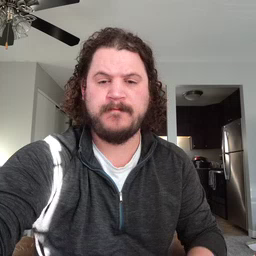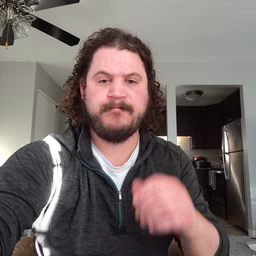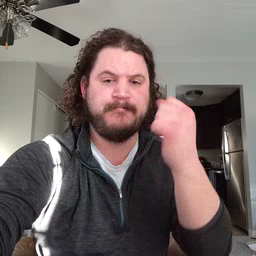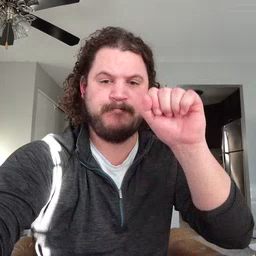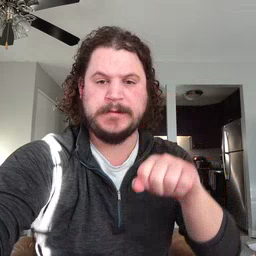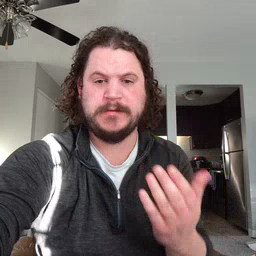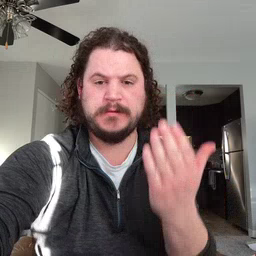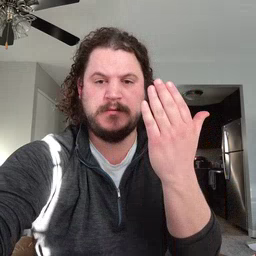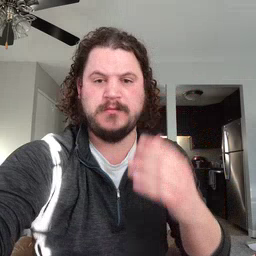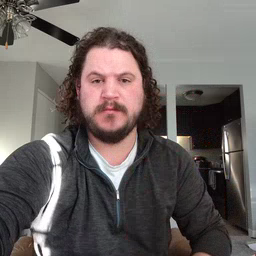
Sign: mitten